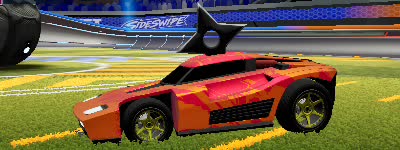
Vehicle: breakout